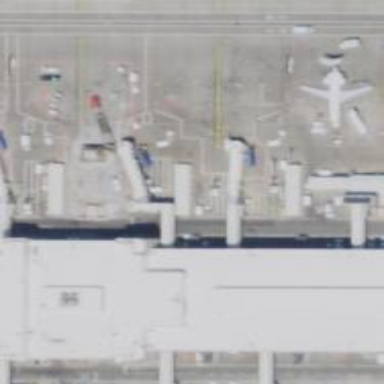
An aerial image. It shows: Airport gate.